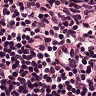
Metastatic tissue present: no